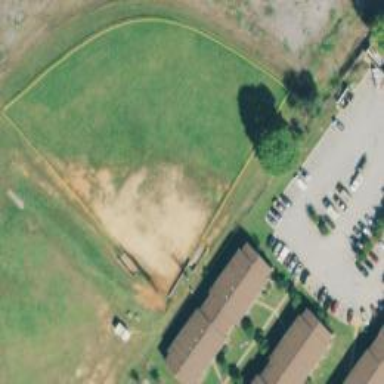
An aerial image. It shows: Baseball pitch for leisure land activities.